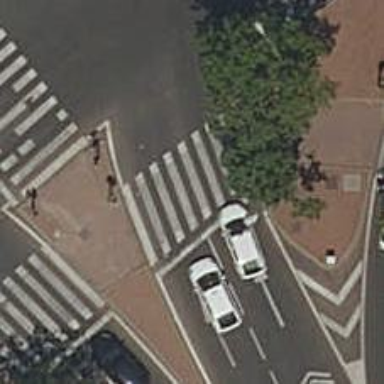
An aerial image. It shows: Road crossing with traffic signals.